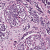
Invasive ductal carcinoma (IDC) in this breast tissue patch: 1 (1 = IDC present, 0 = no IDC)